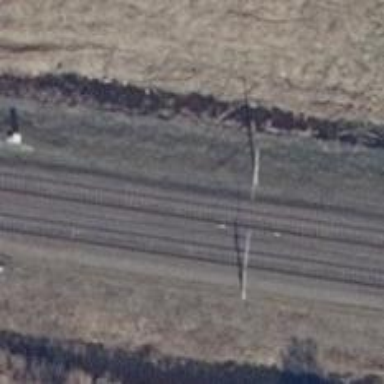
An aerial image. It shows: Milestone along the railway track with catenary mast.